Brain MRI, t2w sequence, axial 2D slice.
Patient: age 26, sex F, weight 90 kg, height 1.9 m
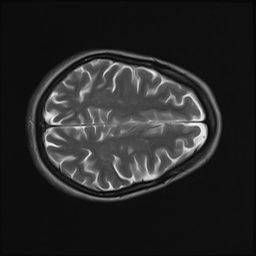